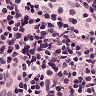
Metastatic tissue present: no